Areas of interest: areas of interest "Gas Station"
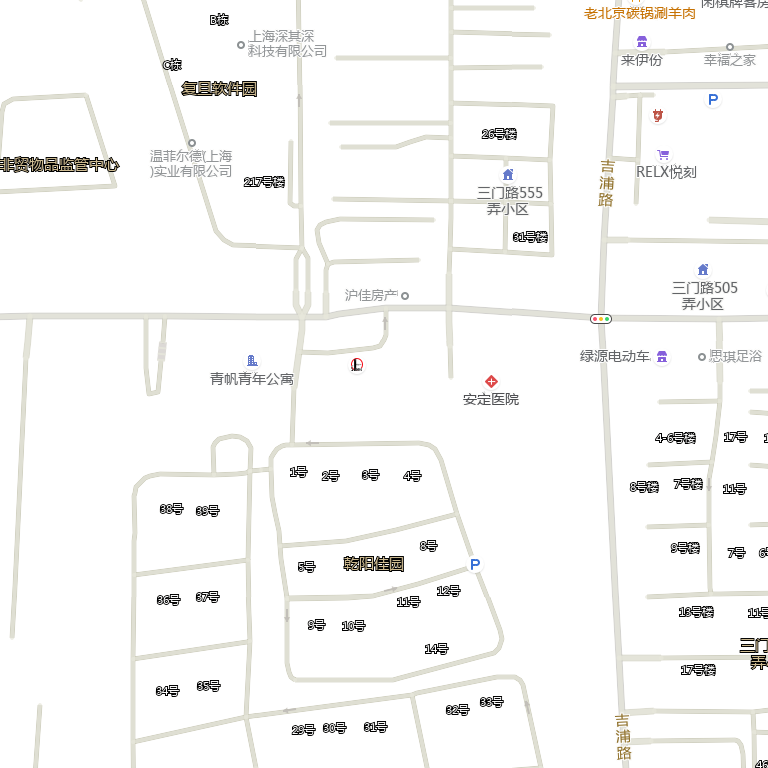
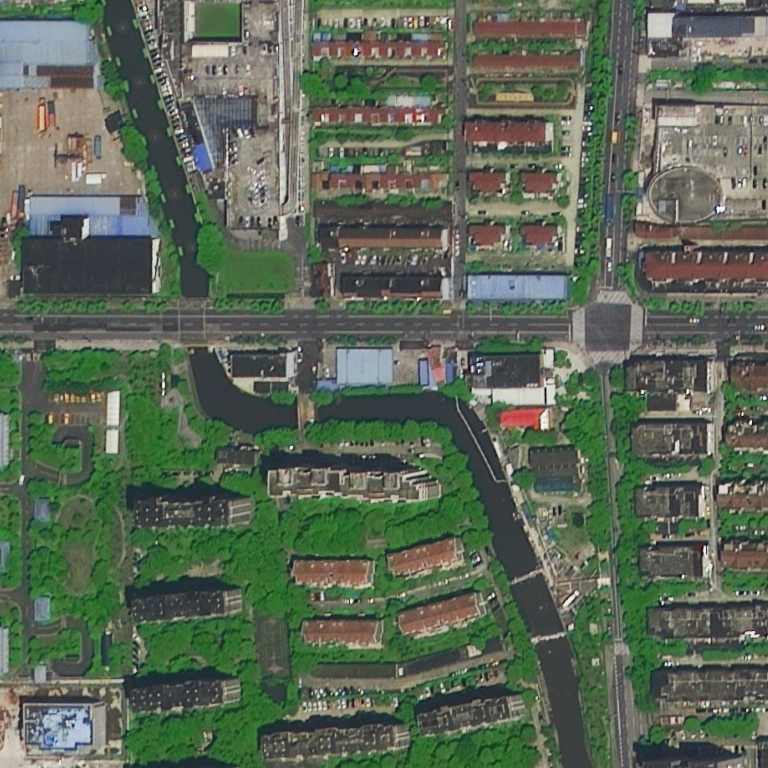